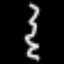
Label: squiggle